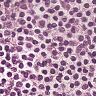
Metastatic tissue present: no